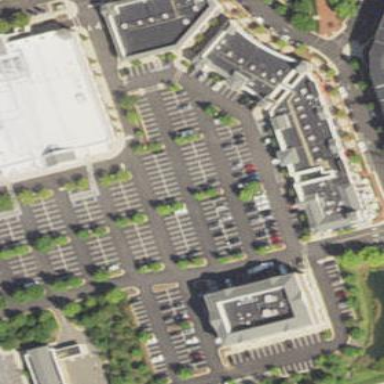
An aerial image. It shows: Retail area.